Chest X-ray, PA view. Patient: 76 years old, sex F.
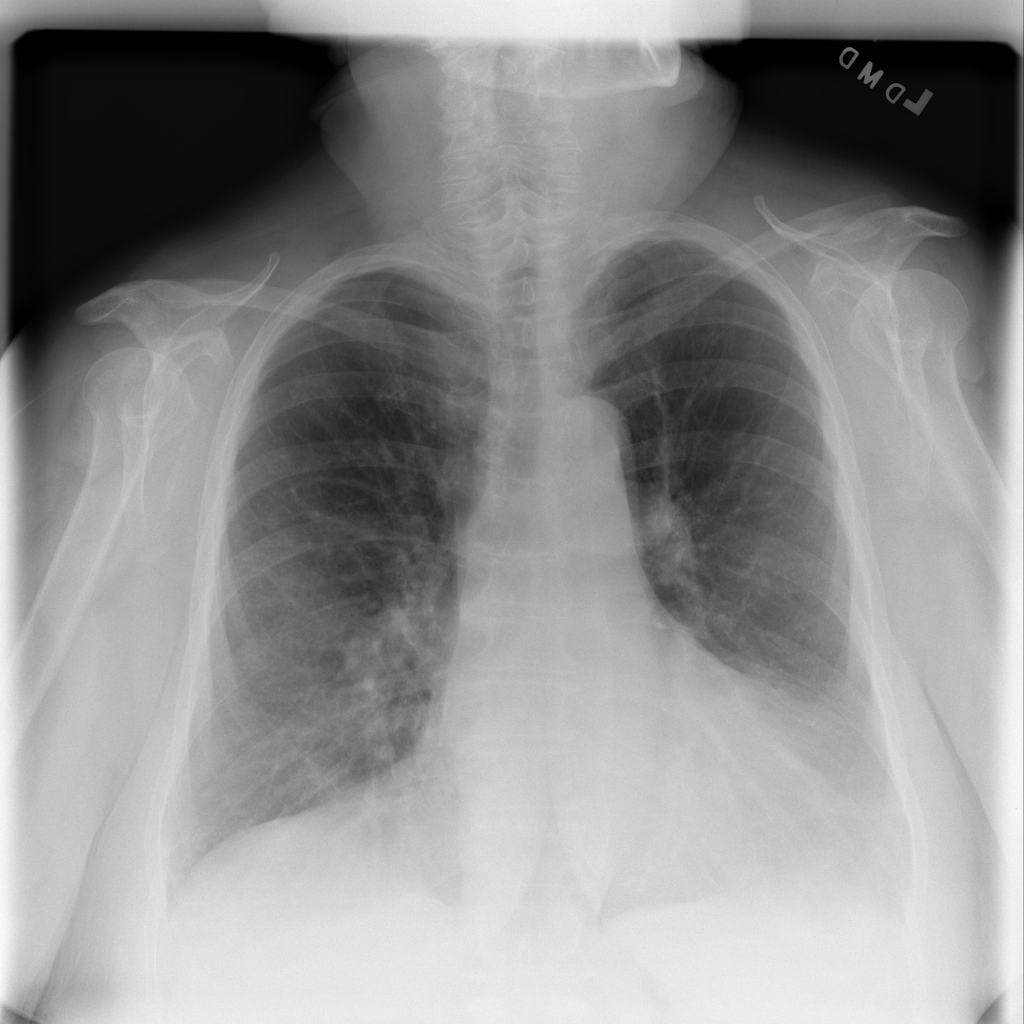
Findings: No Finding